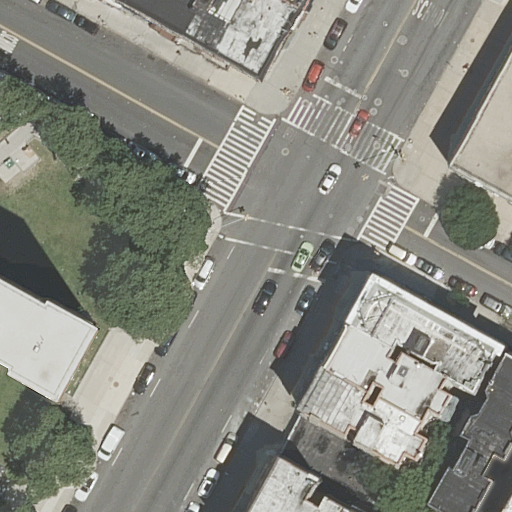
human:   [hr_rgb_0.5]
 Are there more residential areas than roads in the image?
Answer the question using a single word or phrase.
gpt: no

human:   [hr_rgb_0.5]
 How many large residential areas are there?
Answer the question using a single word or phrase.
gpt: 1

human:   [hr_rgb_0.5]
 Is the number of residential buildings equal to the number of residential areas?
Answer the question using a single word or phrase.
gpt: no

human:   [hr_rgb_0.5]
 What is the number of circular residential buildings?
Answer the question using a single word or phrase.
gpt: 0

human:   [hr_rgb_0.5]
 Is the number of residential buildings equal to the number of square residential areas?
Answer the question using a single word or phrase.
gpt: no

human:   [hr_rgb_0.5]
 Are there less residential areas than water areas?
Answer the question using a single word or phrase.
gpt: no

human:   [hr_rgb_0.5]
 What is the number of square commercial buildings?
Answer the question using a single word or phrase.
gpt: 0

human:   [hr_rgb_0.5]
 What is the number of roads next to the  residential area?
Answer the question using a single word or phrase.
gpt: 2

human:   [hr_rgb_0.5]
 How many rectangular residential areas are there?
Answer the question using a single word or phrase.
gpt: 1

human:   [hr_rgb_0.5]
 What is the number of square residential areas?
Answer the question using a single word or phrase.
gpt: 0

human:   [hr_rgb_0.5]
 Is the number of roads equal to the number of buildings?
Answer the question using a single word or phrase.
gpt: no

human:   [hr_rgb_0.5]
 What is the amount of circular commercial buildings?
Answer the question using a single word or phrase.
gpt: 0

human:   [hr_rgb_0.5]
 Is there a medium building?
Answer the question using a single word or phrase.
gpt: yes

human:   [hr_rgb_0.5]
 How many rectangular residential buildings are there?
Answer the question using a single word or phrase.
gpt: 2

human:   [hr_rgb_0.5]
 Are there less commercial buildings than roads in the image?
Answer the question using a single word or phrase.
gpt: yes

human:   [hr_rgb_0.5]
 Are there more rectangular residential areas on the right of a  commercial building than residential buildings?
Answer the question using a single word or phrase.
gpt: no

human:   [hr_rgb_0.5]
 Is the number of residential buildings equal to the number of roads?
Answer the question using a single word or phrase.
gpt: no

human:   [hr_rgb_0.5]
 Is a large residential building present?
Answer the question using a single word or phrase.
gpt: no

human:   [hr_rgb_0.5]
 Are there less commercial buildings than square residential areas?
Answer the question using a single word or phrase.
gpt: no

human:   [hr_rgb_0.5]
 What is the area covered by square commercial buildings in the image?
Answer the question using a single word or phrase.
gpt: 0m2

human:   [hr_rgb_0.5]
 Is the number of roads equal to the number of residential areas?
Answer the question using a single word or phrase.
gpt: no

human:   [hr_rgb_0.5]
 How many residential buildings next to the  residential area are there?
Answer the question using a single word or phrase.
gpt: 10

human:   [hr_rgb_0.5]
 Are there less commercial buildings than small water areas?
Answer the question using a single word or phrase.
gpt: no

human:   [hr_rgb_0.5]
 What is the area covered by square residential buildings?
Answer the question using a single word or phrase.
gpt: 0m2

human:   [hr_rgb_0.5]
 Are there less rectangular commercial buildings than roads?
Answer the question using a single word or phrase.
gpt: yes

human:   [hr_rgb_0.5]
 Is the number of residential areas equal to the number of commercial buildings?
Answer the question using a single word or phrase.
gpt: no

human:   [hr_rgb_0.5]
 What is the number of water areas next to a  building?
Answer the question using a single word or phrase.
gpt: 0

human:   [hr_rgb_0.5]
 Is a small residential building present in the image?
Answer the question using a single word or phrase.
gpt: yes

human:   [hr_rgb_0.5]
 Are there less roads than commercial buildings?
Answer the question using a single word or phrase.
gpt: no

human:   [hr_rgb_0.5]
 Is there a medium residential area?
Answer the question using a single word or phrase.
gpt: no

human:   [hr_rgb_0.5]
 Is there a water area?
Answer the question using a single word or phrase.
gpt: no

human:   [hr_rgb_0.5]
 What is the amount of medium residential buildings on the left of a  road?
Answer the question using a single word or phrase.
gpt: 1

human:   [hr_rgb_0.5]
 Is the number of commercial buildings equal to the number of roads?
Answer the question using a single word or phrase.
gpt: no

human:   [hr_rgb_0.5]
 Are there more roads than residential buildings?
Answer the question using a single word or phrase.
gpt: no

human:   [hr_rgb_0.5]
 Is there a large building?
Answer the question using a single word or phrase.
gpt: no

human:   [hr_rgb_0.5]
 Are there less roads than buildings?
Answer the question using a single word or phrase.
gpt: yes